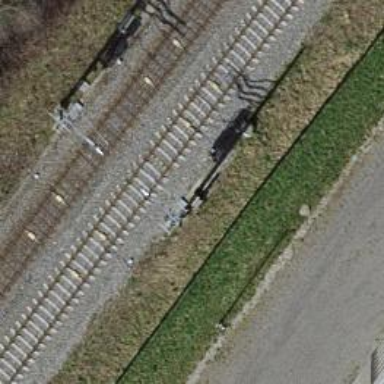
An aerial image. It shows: Railway signal.